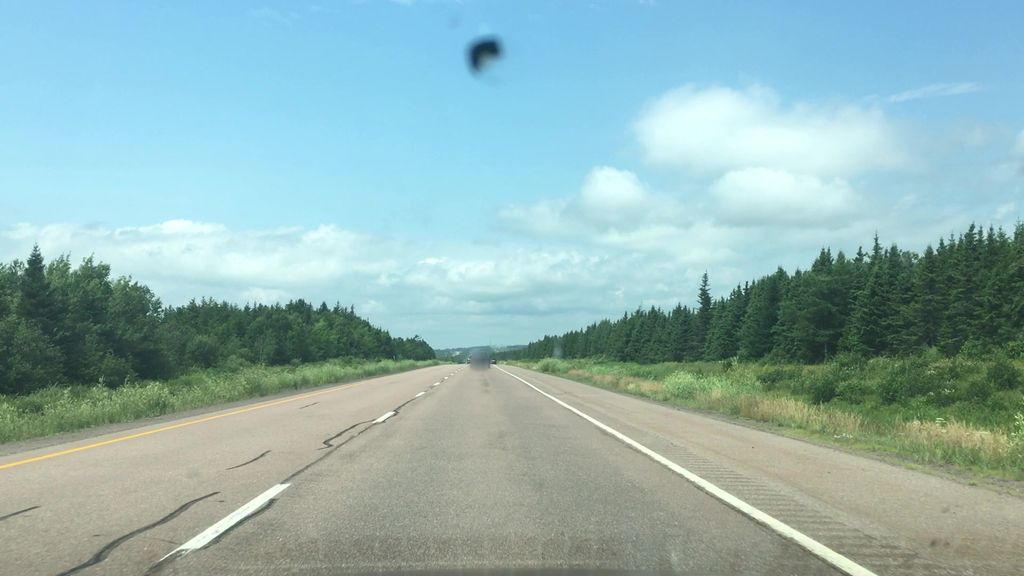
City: charlottetown